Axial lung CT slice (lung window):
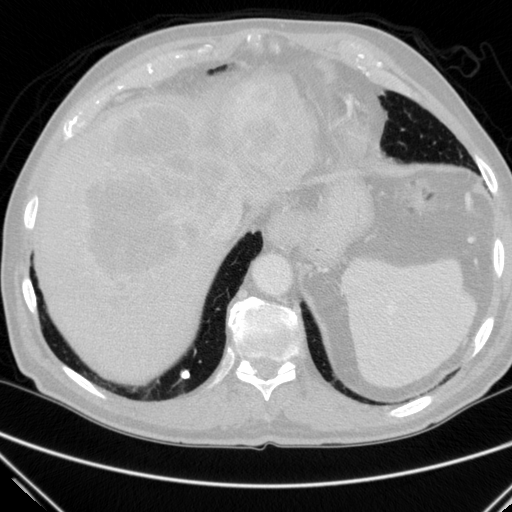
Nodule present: yes
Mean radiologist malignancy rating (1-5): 1.667